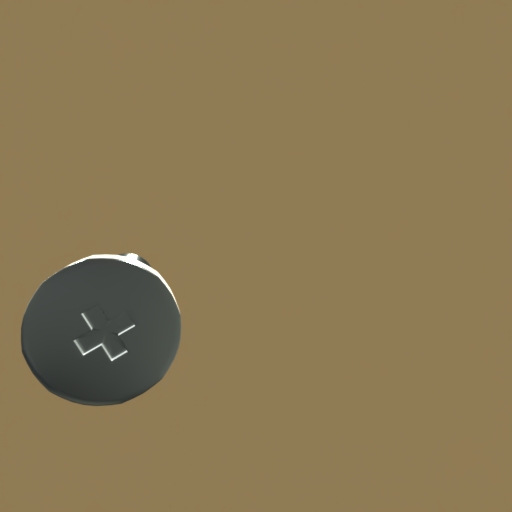
Label: screw